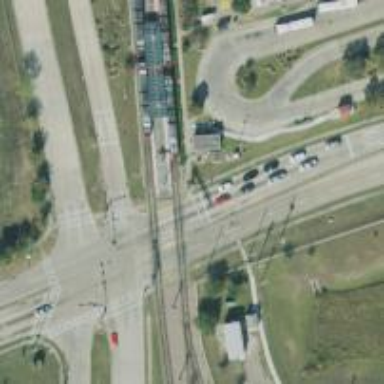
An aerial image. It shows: Railway crossing.